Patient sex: M
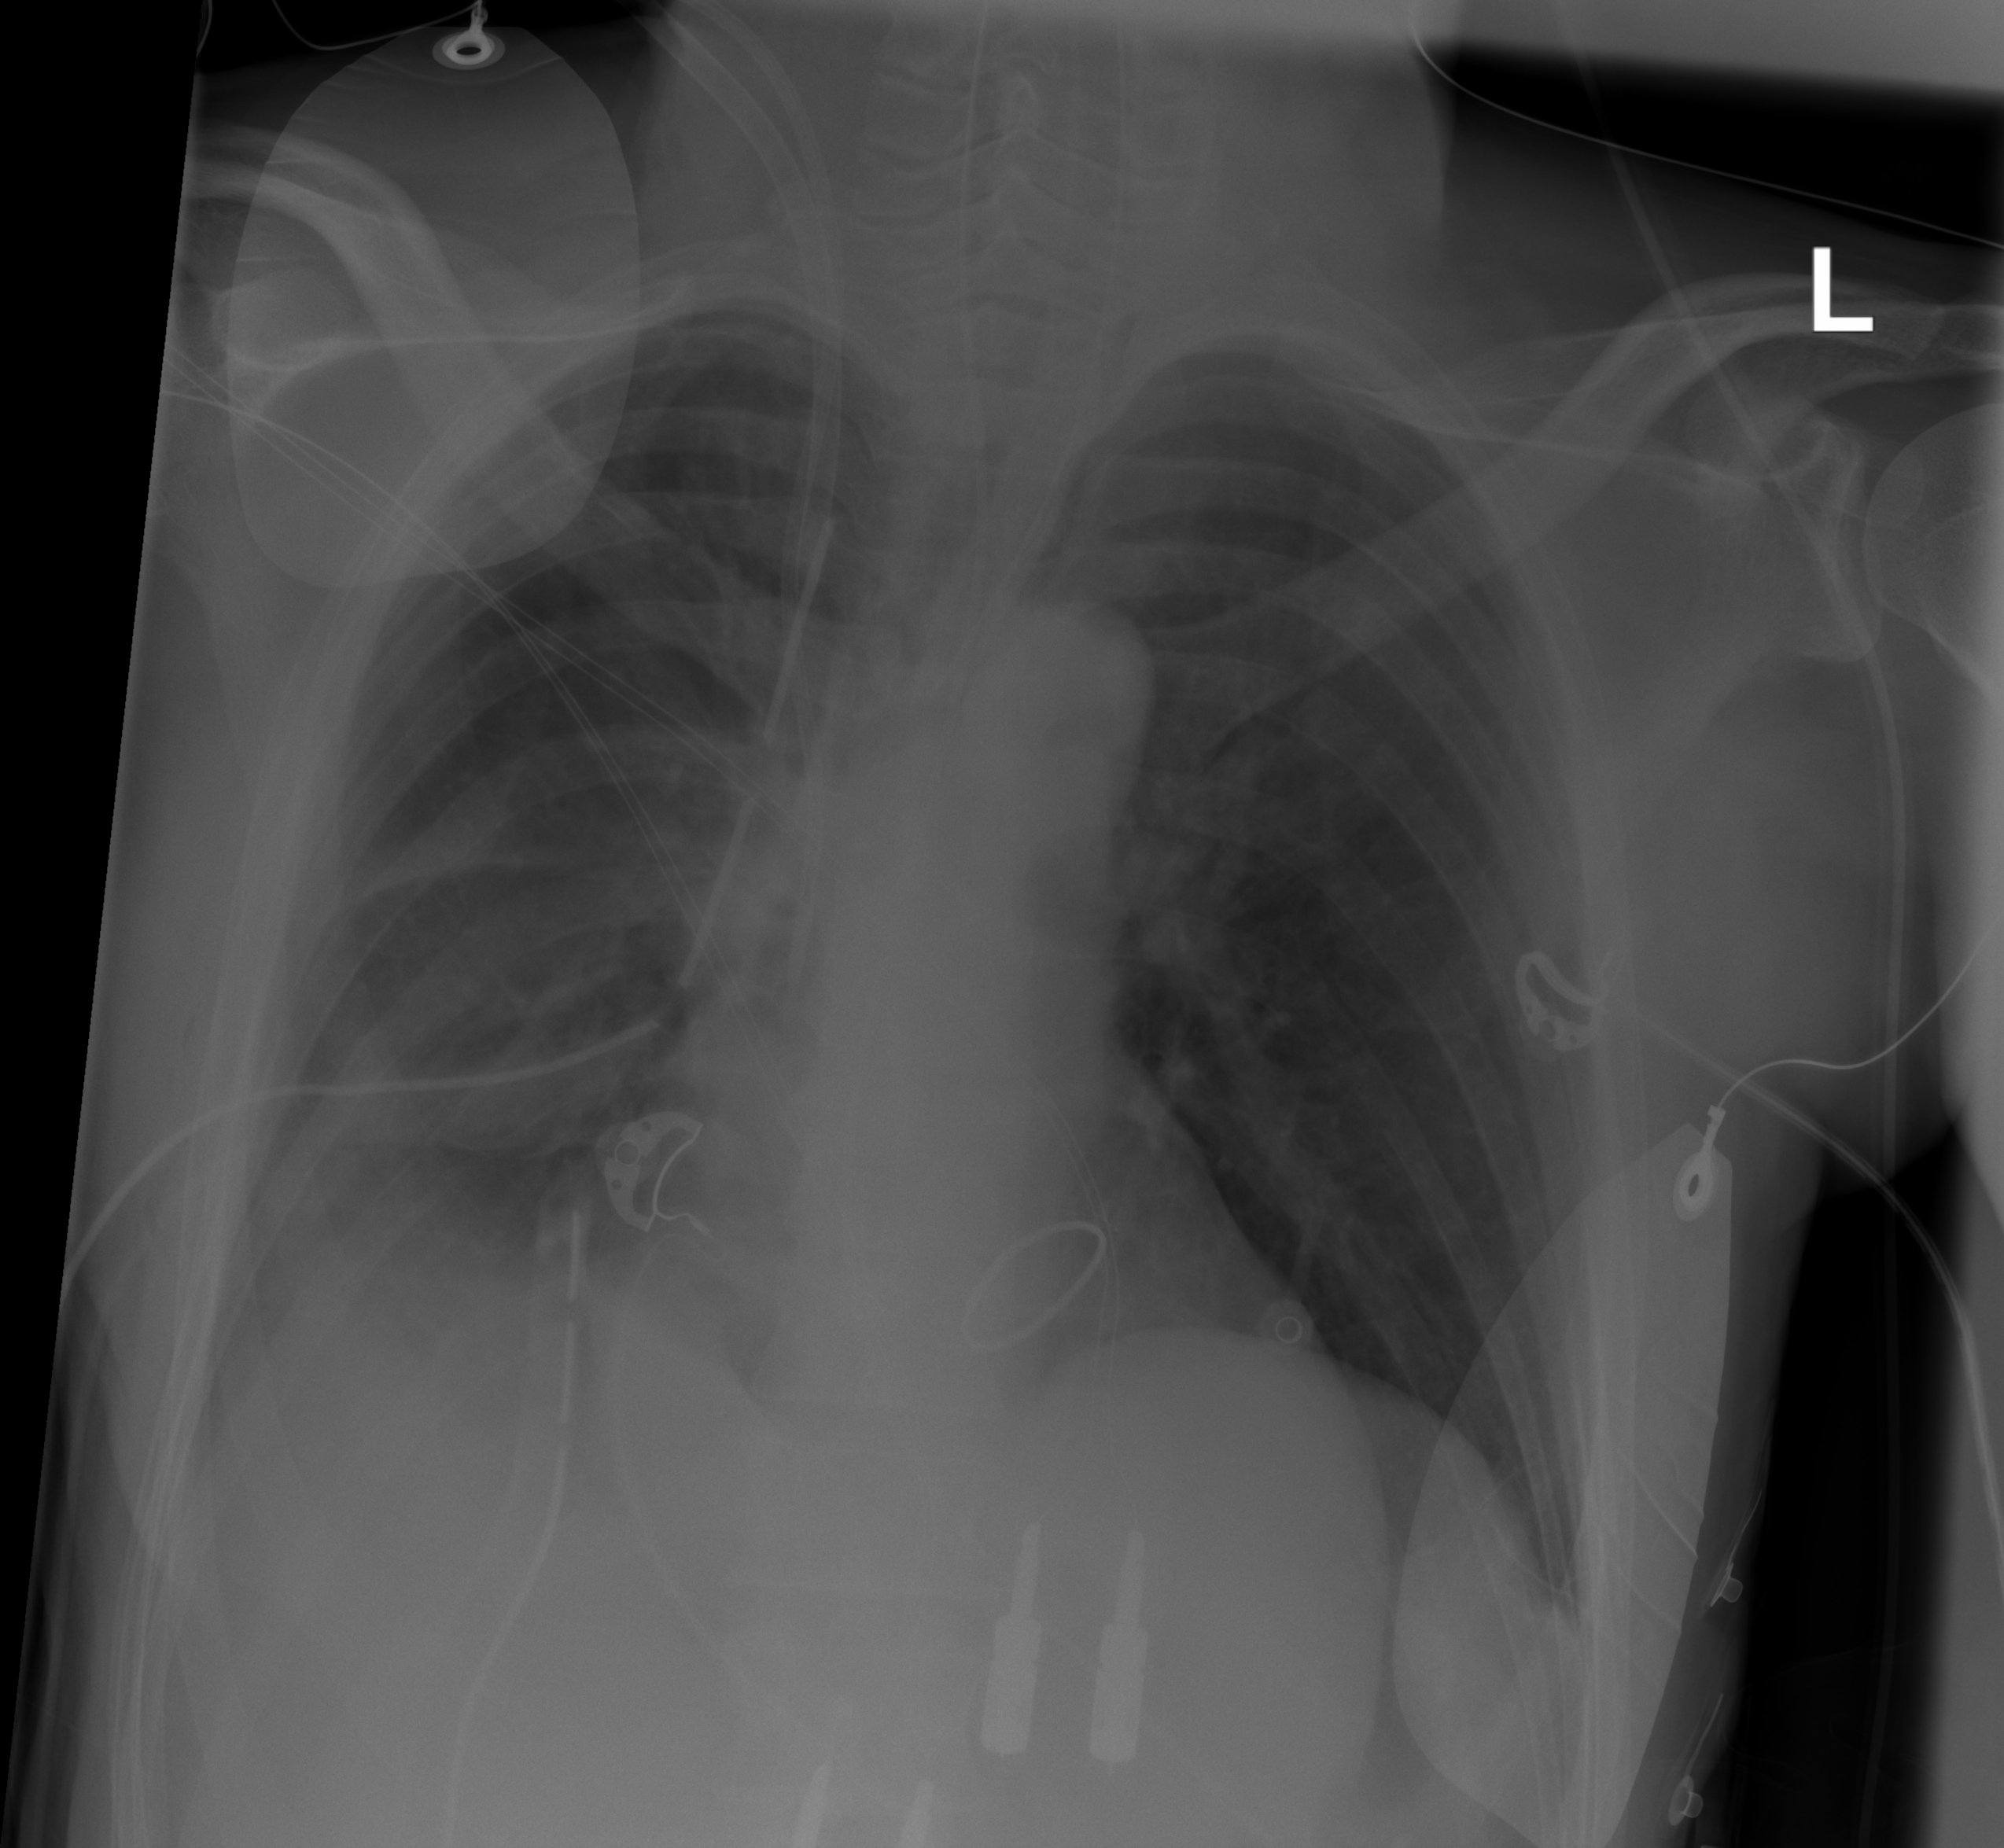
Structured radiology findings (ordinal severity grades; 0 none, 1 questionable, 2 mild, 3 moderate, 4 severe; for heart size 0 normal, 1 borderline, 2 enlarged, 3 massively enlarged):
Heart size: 0
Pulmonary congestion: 0
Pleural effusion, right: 2
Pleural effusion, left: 0
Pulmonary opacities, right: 0
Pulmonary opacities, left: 0
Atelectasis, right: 0
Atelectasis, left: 0